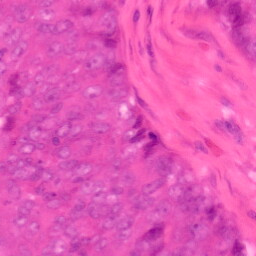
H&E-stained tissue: Colon